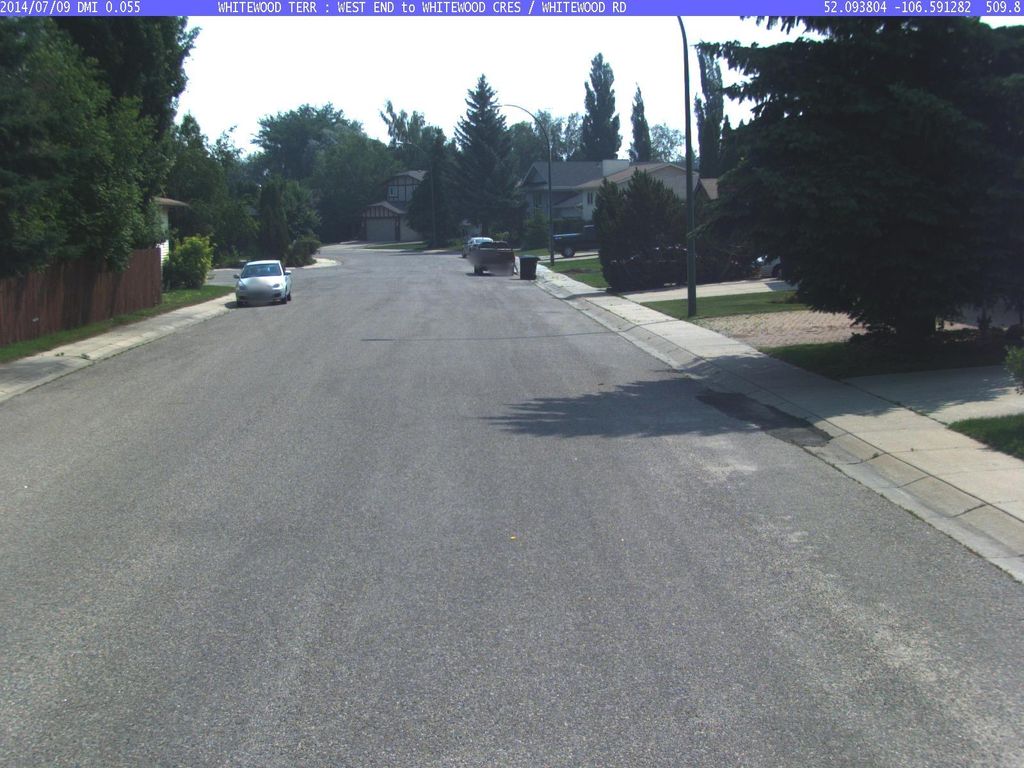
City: saskatoon